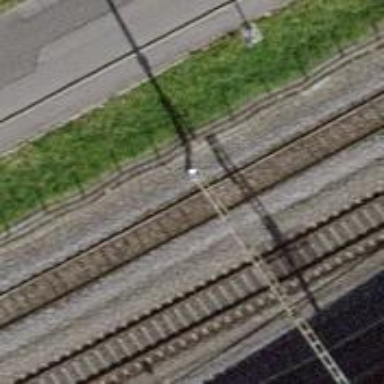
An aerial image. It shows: Power pole.